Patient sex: M
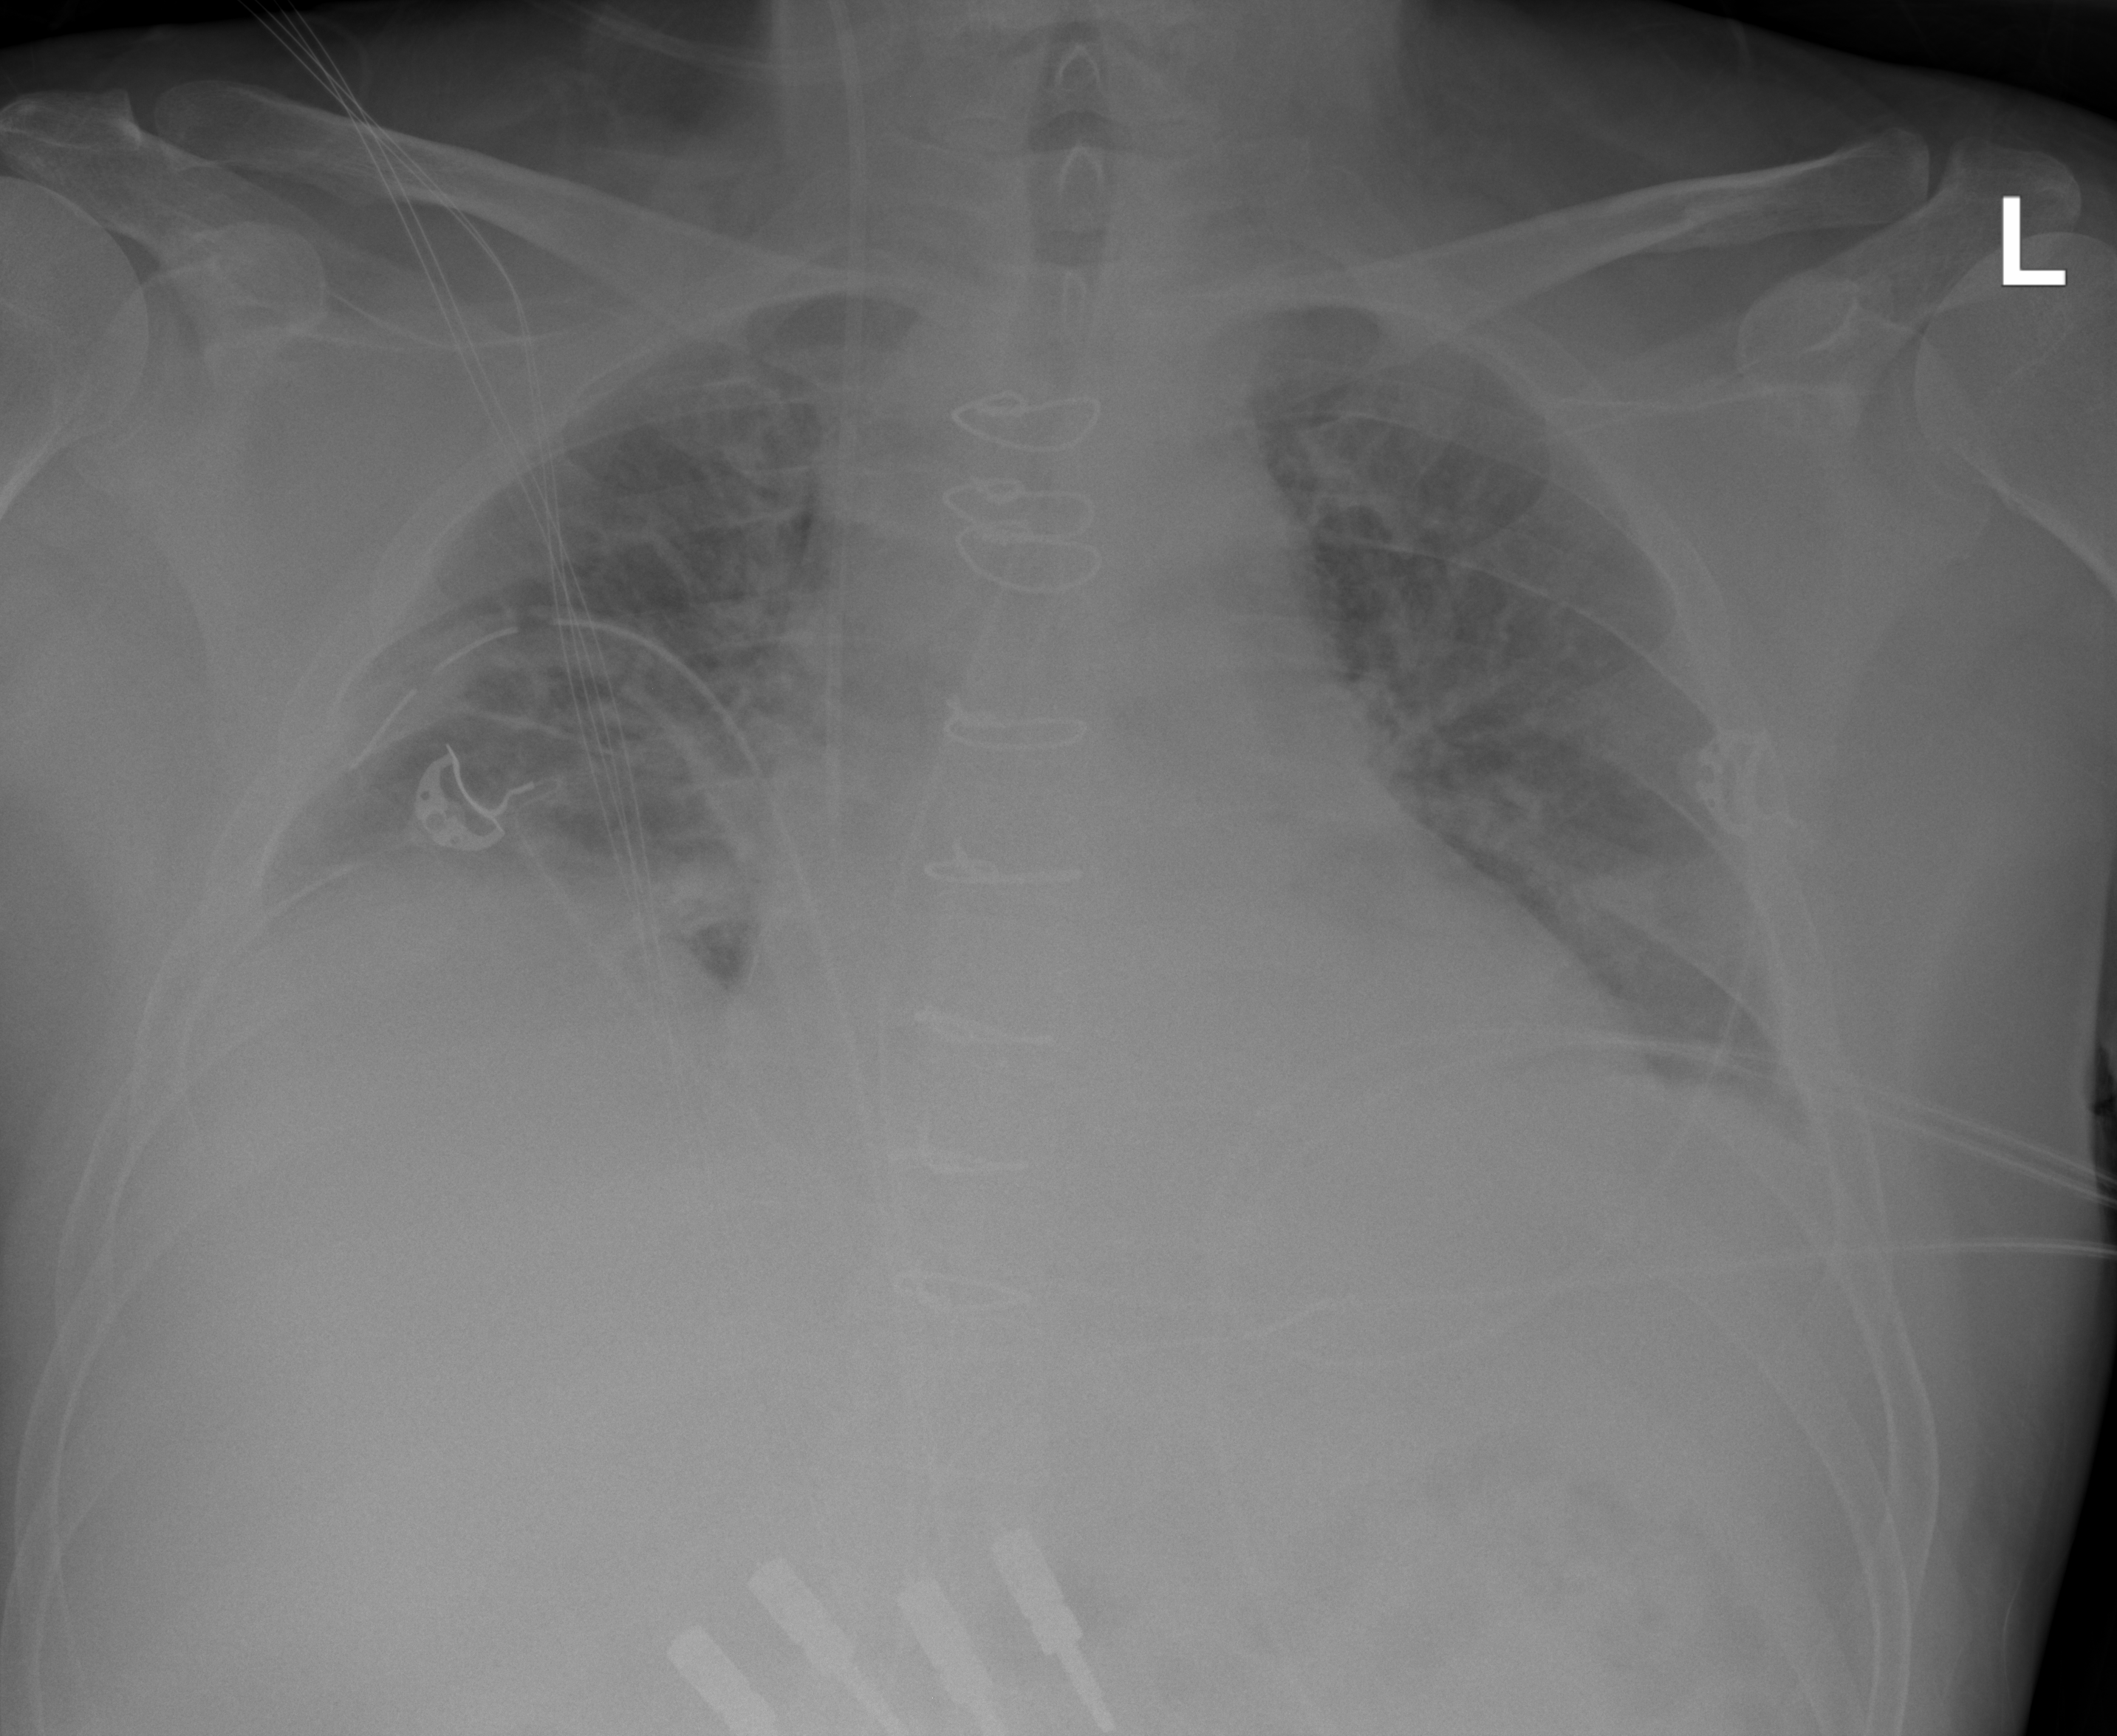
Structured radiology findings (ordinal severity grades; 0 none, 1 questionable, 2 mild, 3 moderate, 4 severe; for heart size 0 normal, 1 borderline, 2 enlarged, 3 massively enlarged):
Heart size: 2
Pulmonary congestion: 2
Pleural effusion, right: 1
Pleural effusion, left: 1
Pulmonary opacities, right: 2
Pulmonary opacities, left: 2
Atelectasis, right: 2
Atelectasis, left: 2